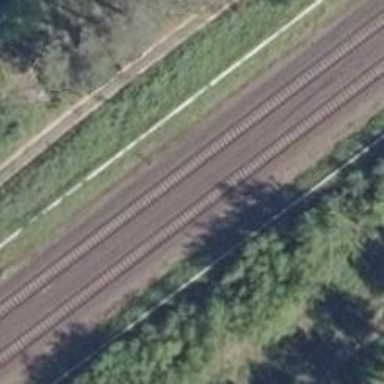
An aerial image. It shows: Railway signal.